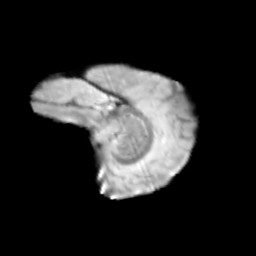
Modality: T2w
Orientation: sagittal
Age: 11
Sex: male
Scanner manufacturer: siemens
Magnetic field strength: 3 T
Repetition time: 3.8 s
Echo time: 0.07 s